Question: I'm using Sencha's Ext Designer to create their <URL>, but I can't find the correct property to change the Price column so that it renders like a number.

The code behind it refers to an , but this property is unavailable in the designer. There is also no way to edit the code in the designer tool.
How do I change the xtype of a column through the designer?
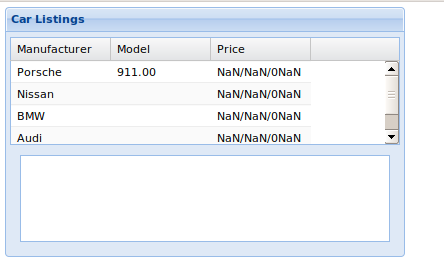
Answer: I'm using Ext Designer Version: 1.2.2 Build: 48.
Right Click on the column in the grid, mouse over the Transform menu item and choose the type you need. I see the following choices:
- - - - -